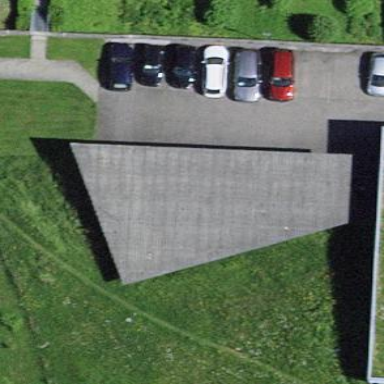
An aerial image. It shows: Garage.